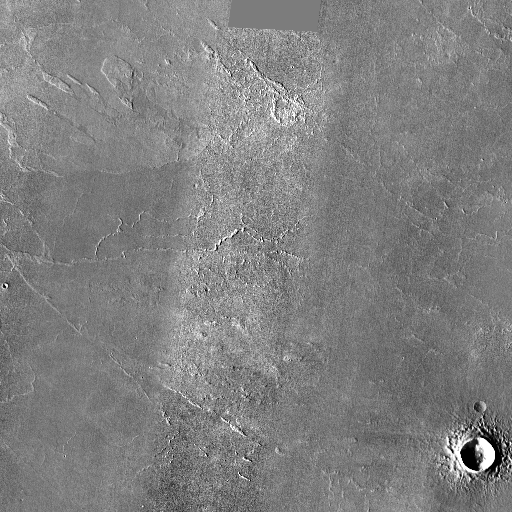
Crater classes present: Background, Other